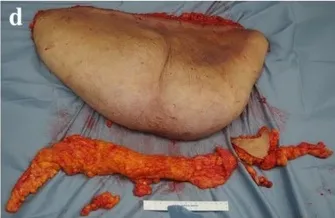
Procedure of panniculectomy. . (d) Removed skin and fat was 6,870 g in weight.
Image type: medical_photograph (other_medical_photograph)